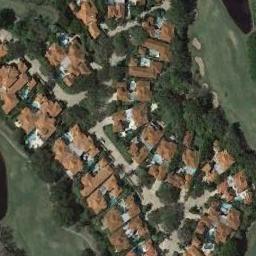
Label: residential